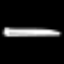
Label: pencil